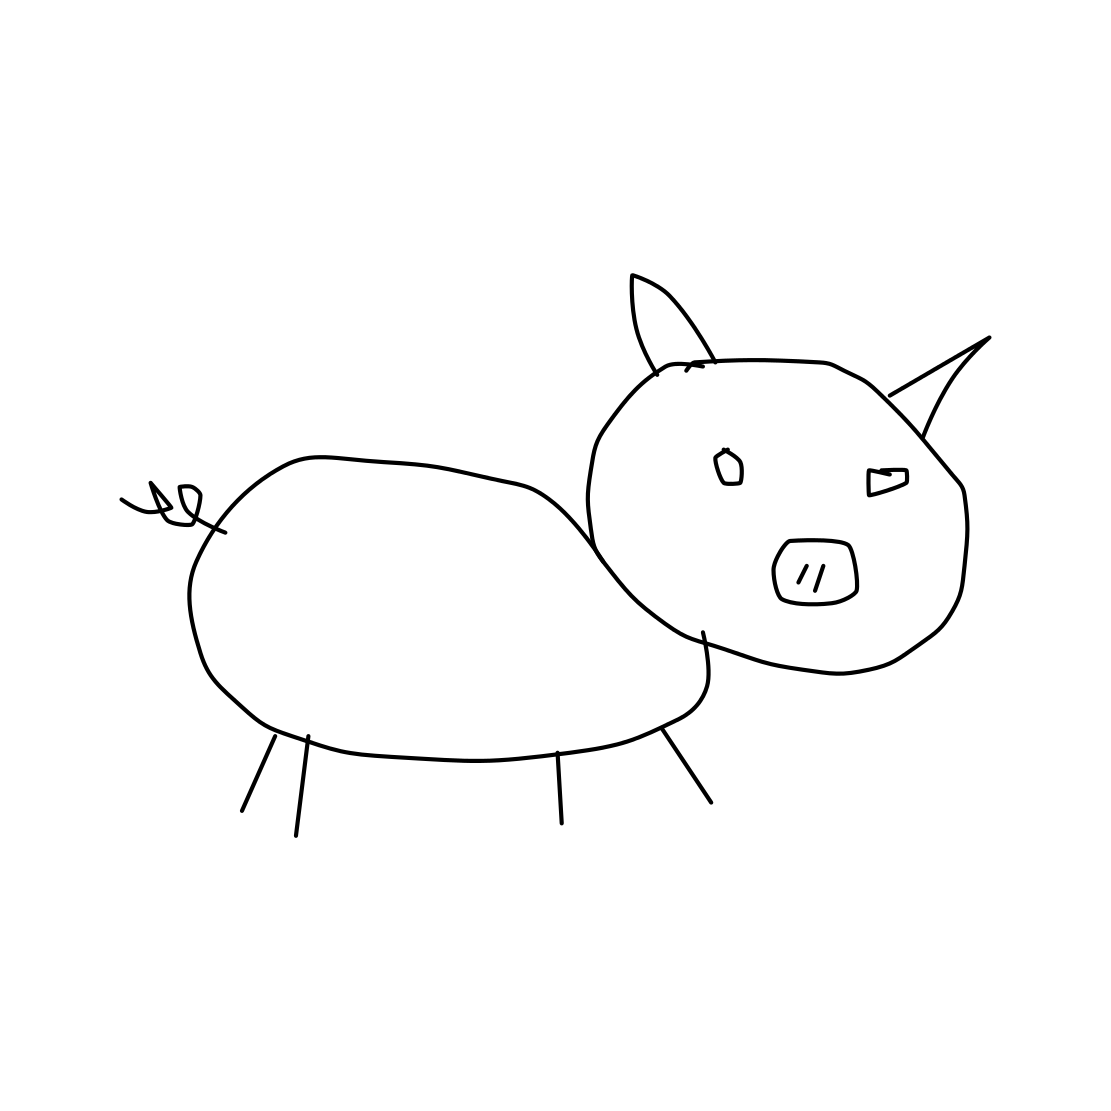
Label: pig